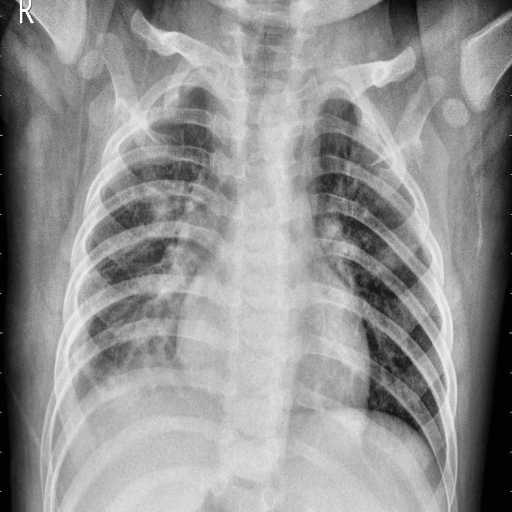
Finding: PNEUMONIA